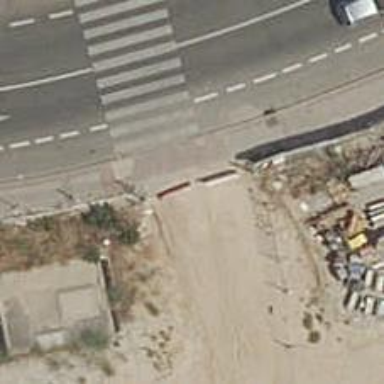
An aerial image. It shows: Stop road.